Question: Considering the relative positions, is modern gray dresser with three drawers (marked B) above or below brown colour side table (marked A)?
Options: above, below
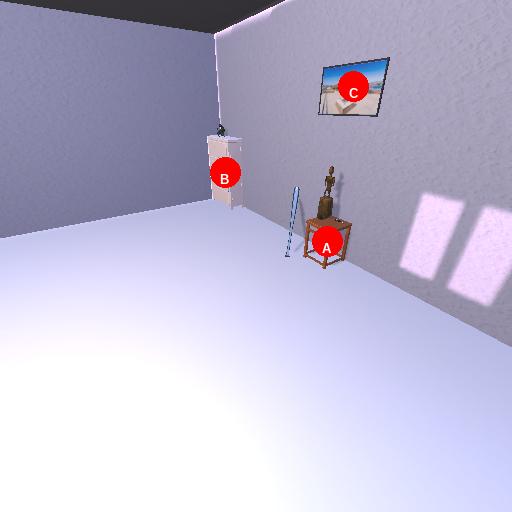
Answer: above